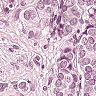
Metastatic tissue present: yes